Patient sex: M
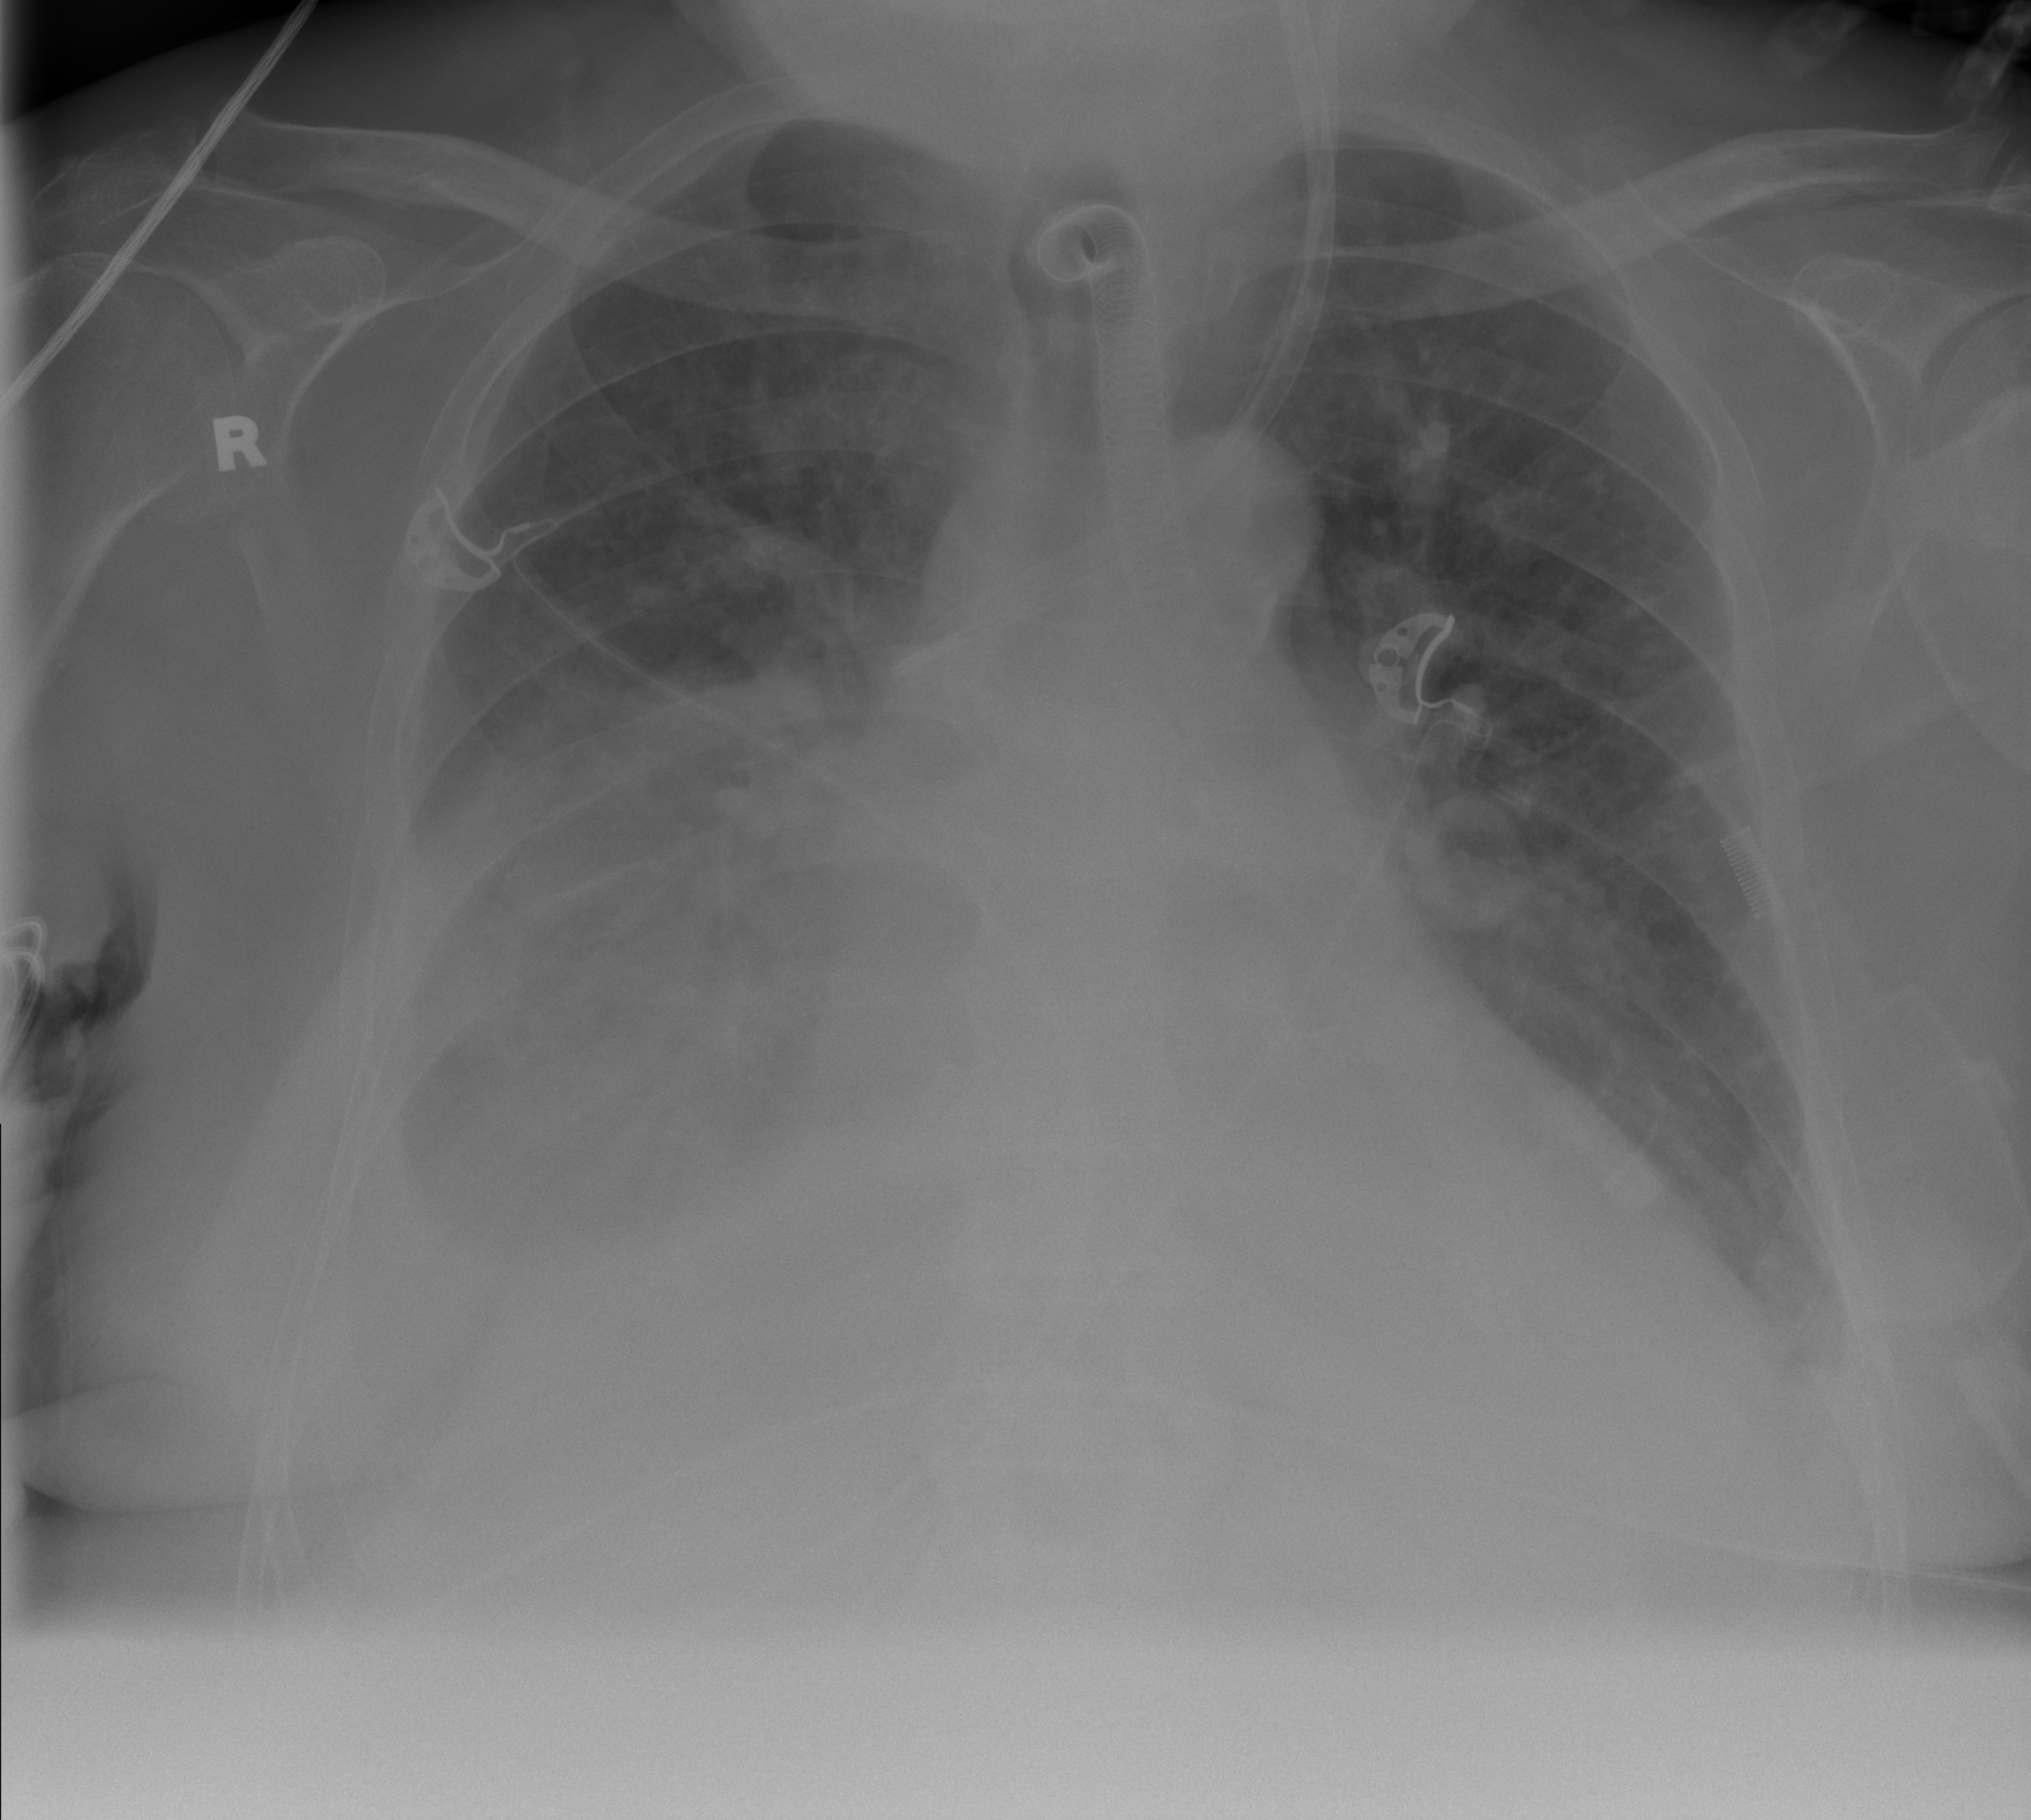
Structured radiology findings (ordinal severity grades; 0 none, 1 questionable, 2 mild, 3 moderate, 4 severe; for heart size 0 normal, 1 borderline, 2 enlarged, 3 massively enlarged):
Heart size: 2
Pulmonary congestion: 0
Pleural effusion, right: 3
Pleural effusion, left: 2
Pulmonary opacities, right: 2
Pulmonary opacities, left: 2
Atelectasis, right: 2
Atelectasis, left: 2